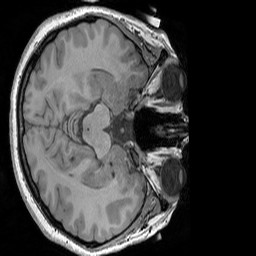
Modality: T1w
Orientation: axial
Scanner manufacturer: siemens
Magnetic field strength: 3 T
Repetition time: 1.83 s
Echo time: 0.00303 s